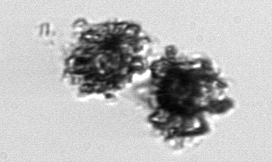
Label: Thalassiosira_TAG_external_detritus